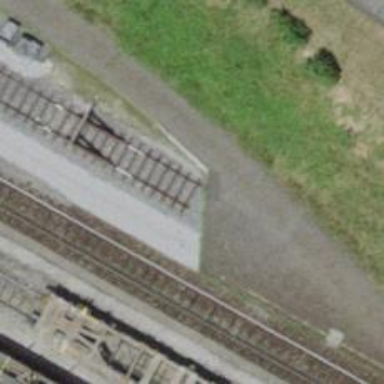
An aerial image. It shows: Disused railway with electrified contact lines passing through service yard.